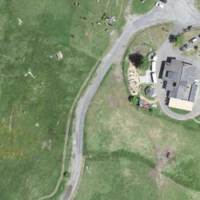
EUNIS habitat code: 25
Species observed at this site:
Turdus philomelos
Troglodytes troglodytes
Turdus viscivorus
Regulus ignicapilla
Fringilla coelebs
Buteo buteo
Carduelis carduelis
Turdus merula
Columba palumbus
Phylloscopus collybita
Cuculus canorus
Hirundo rustica
Erithacus rubecula
Delichon urbicum
Periparus ater